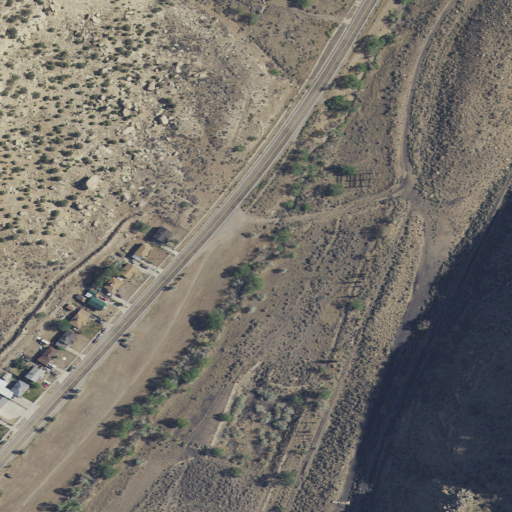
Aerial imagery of valley in Utah named Whitmore Canyon containing shrub, evergreen forest, low intensity development, open development, and medium intensity development